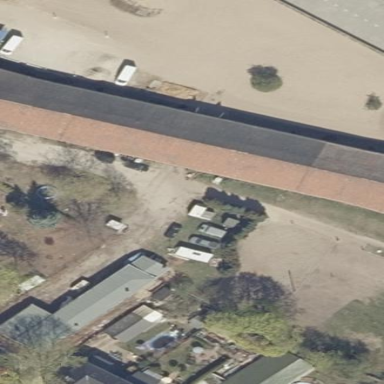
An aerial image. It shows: Sports hall with hipped roof shape dedicated to equestrian sports activities.